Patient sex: M
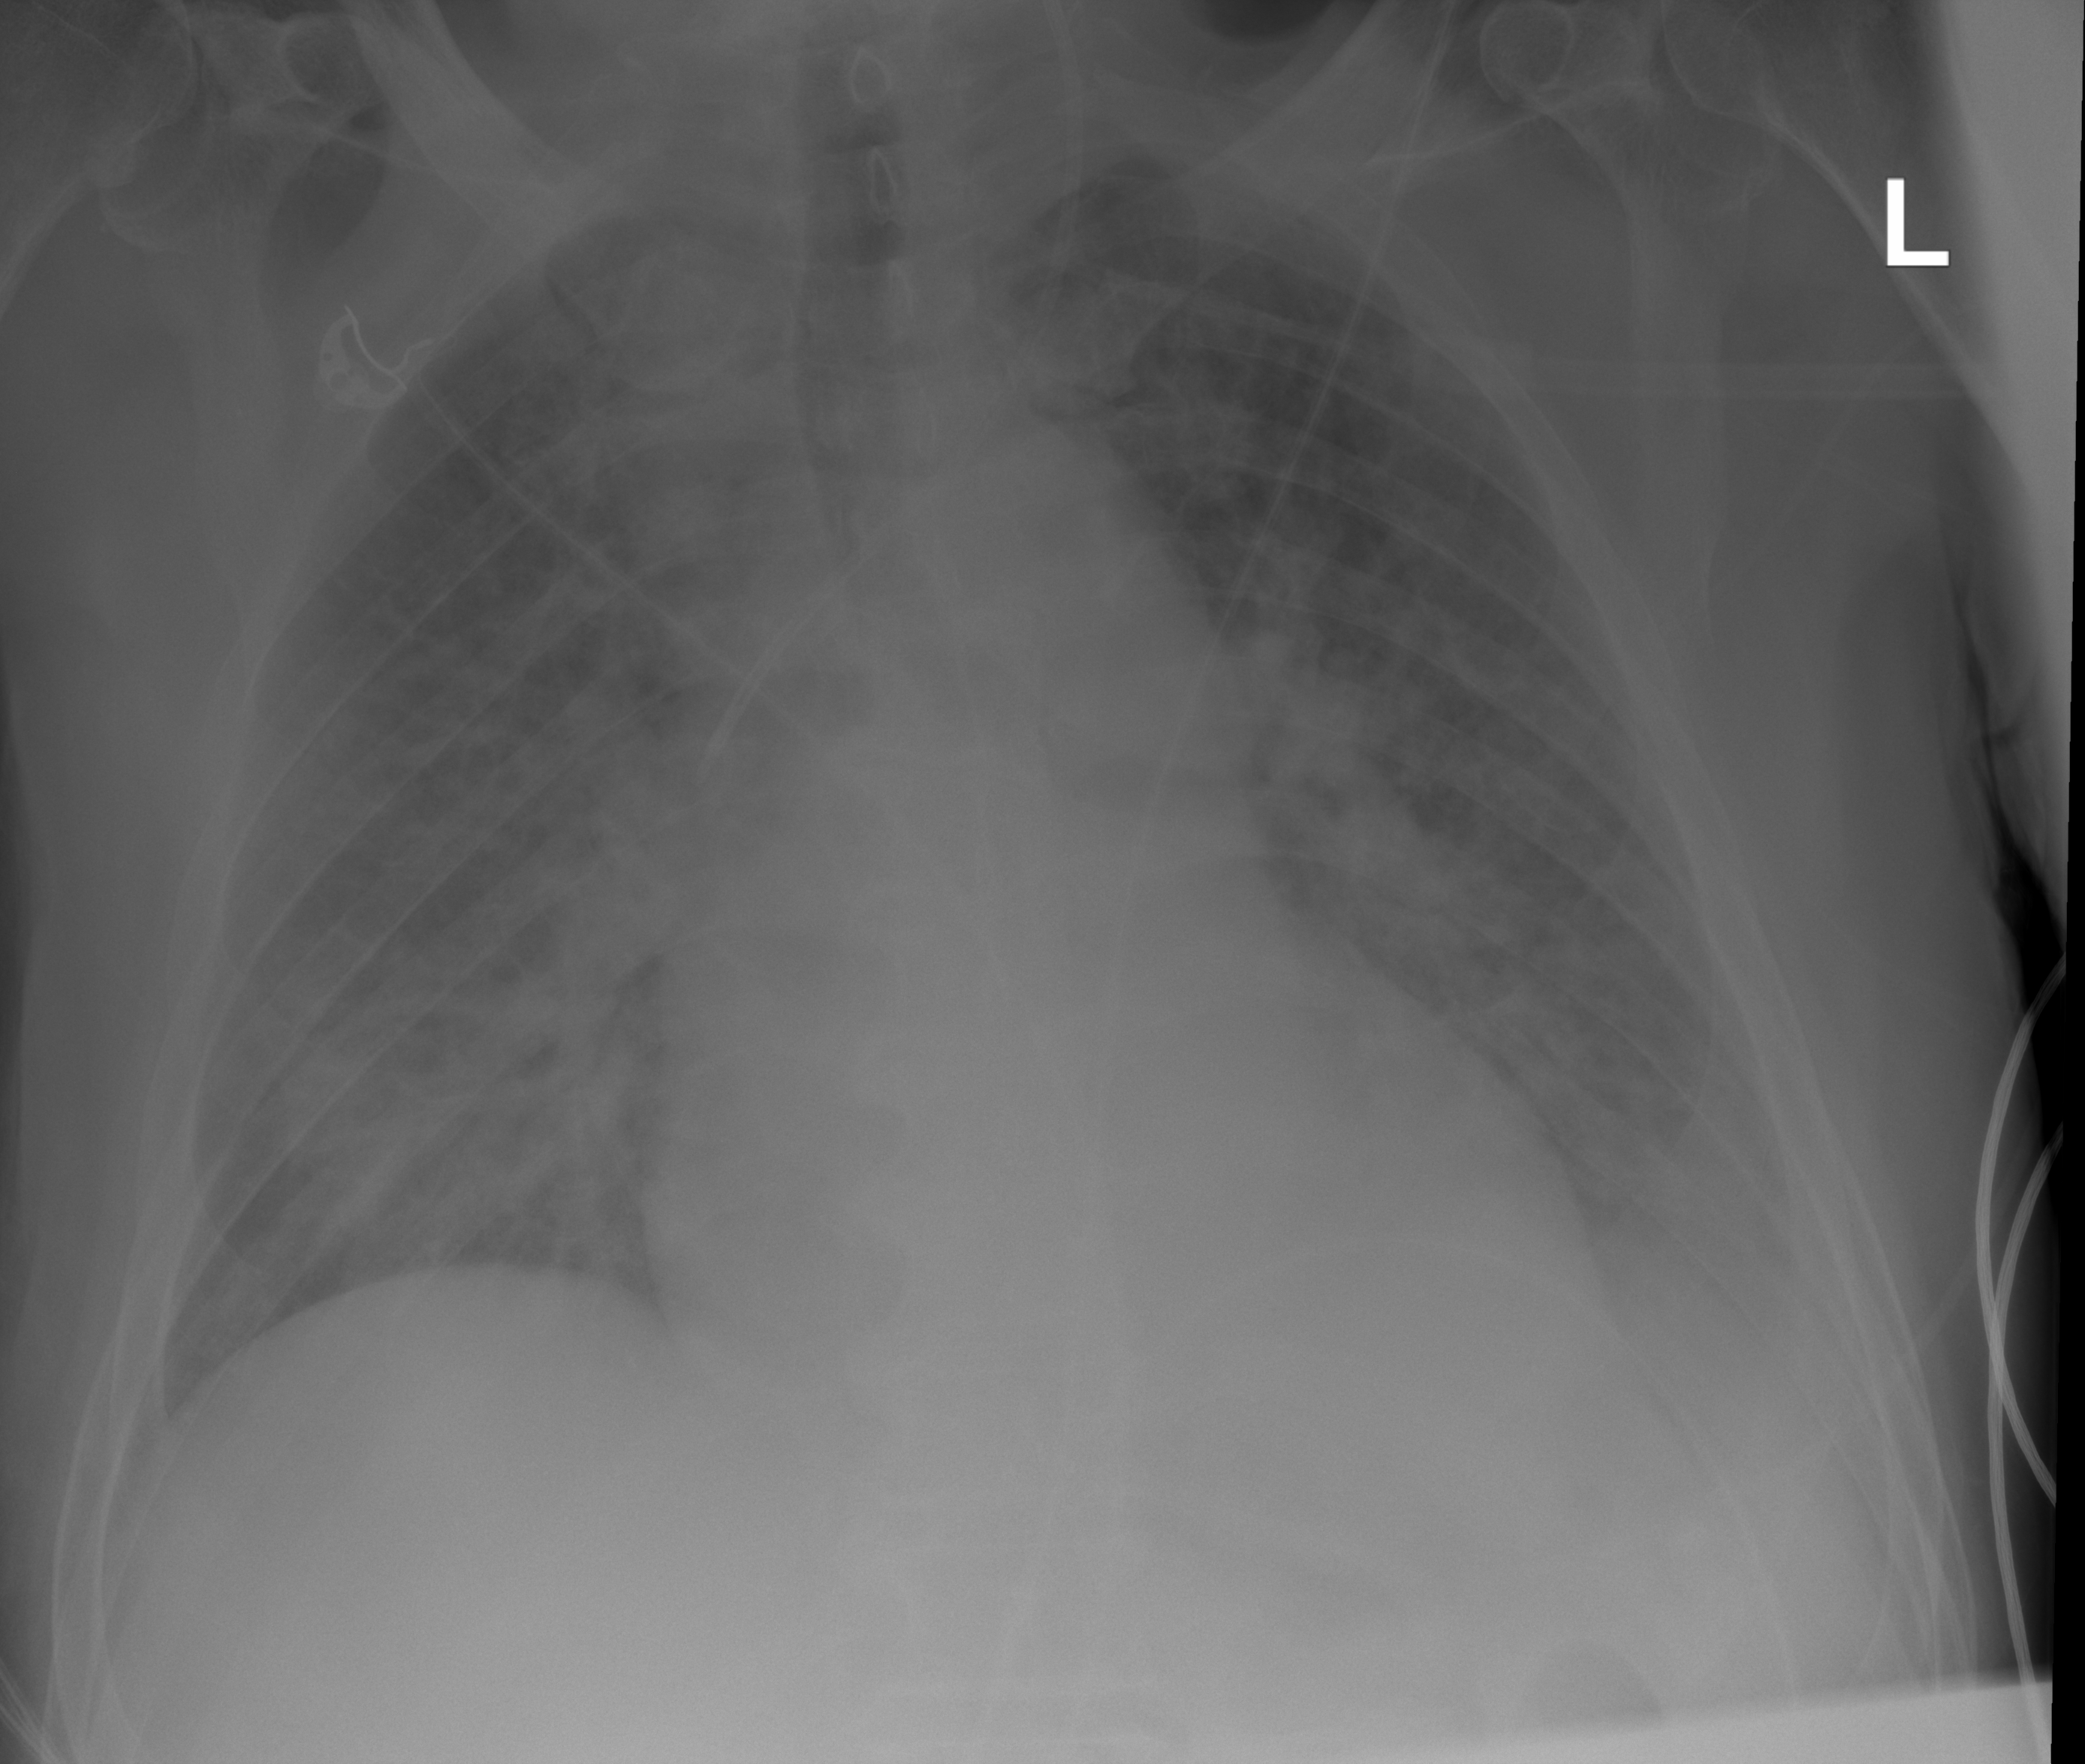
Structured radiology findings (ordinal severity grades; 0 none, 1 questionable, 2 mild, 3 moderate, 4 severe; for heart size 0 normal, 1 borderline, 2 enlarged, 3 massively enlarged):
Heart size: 2
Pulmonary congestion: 3
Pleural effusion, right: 0
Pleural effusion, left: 2
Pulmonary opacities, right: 3
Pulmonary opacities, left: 3
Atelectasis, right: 2
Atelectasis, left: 2